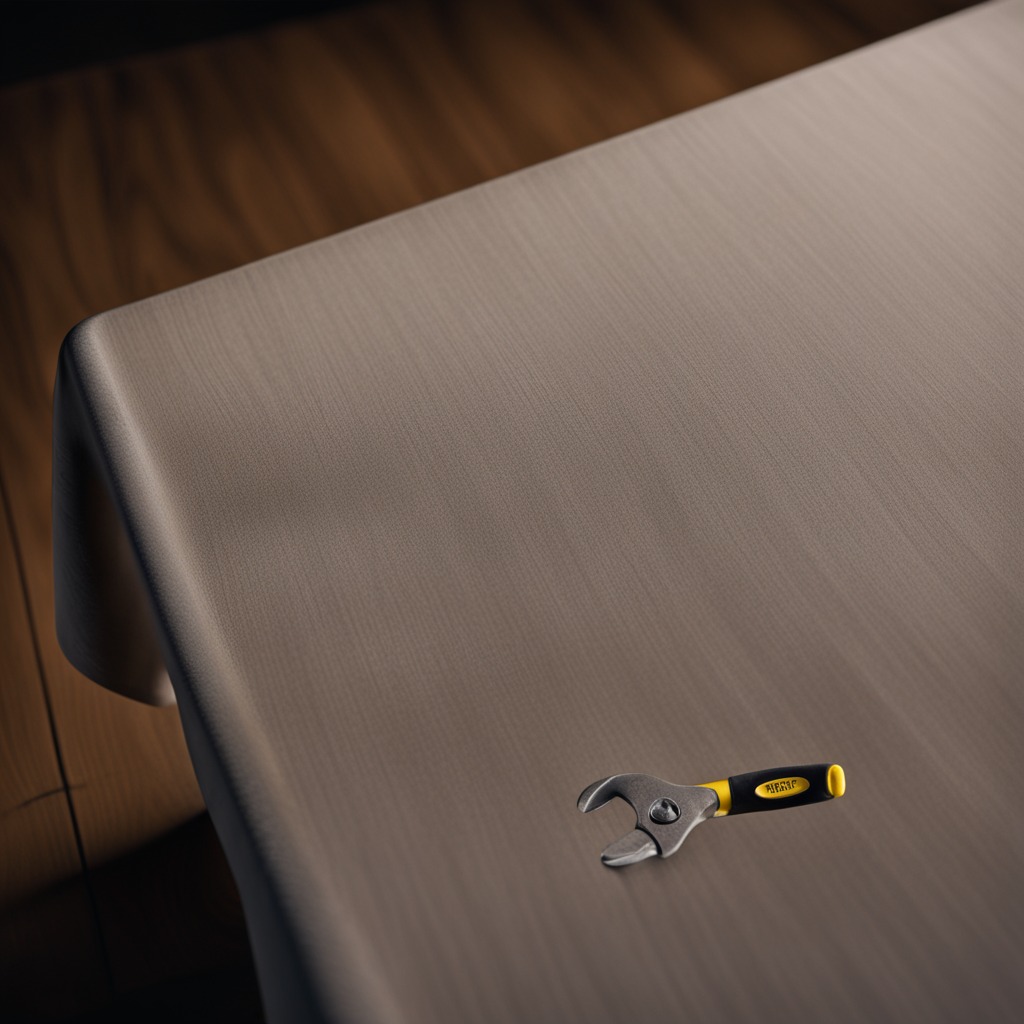
An wrench is lying on the wooden table.